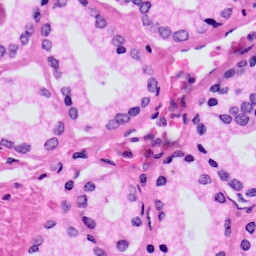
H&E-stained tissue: Prostate